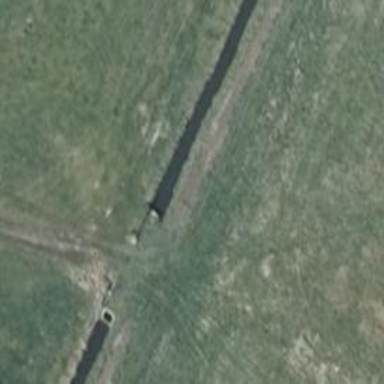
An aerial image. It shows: Culvert tunnel.